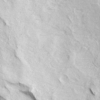
Label: not_dusty